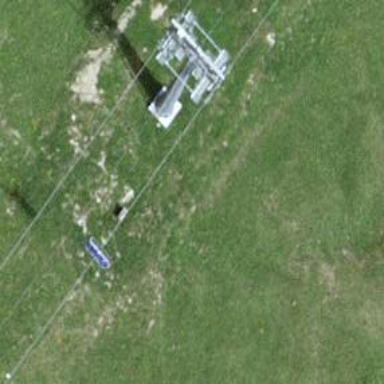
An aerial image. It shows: Pylon for aerialway.